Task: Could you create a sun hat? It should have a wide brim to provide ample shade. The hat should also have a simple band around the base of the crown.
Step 60:
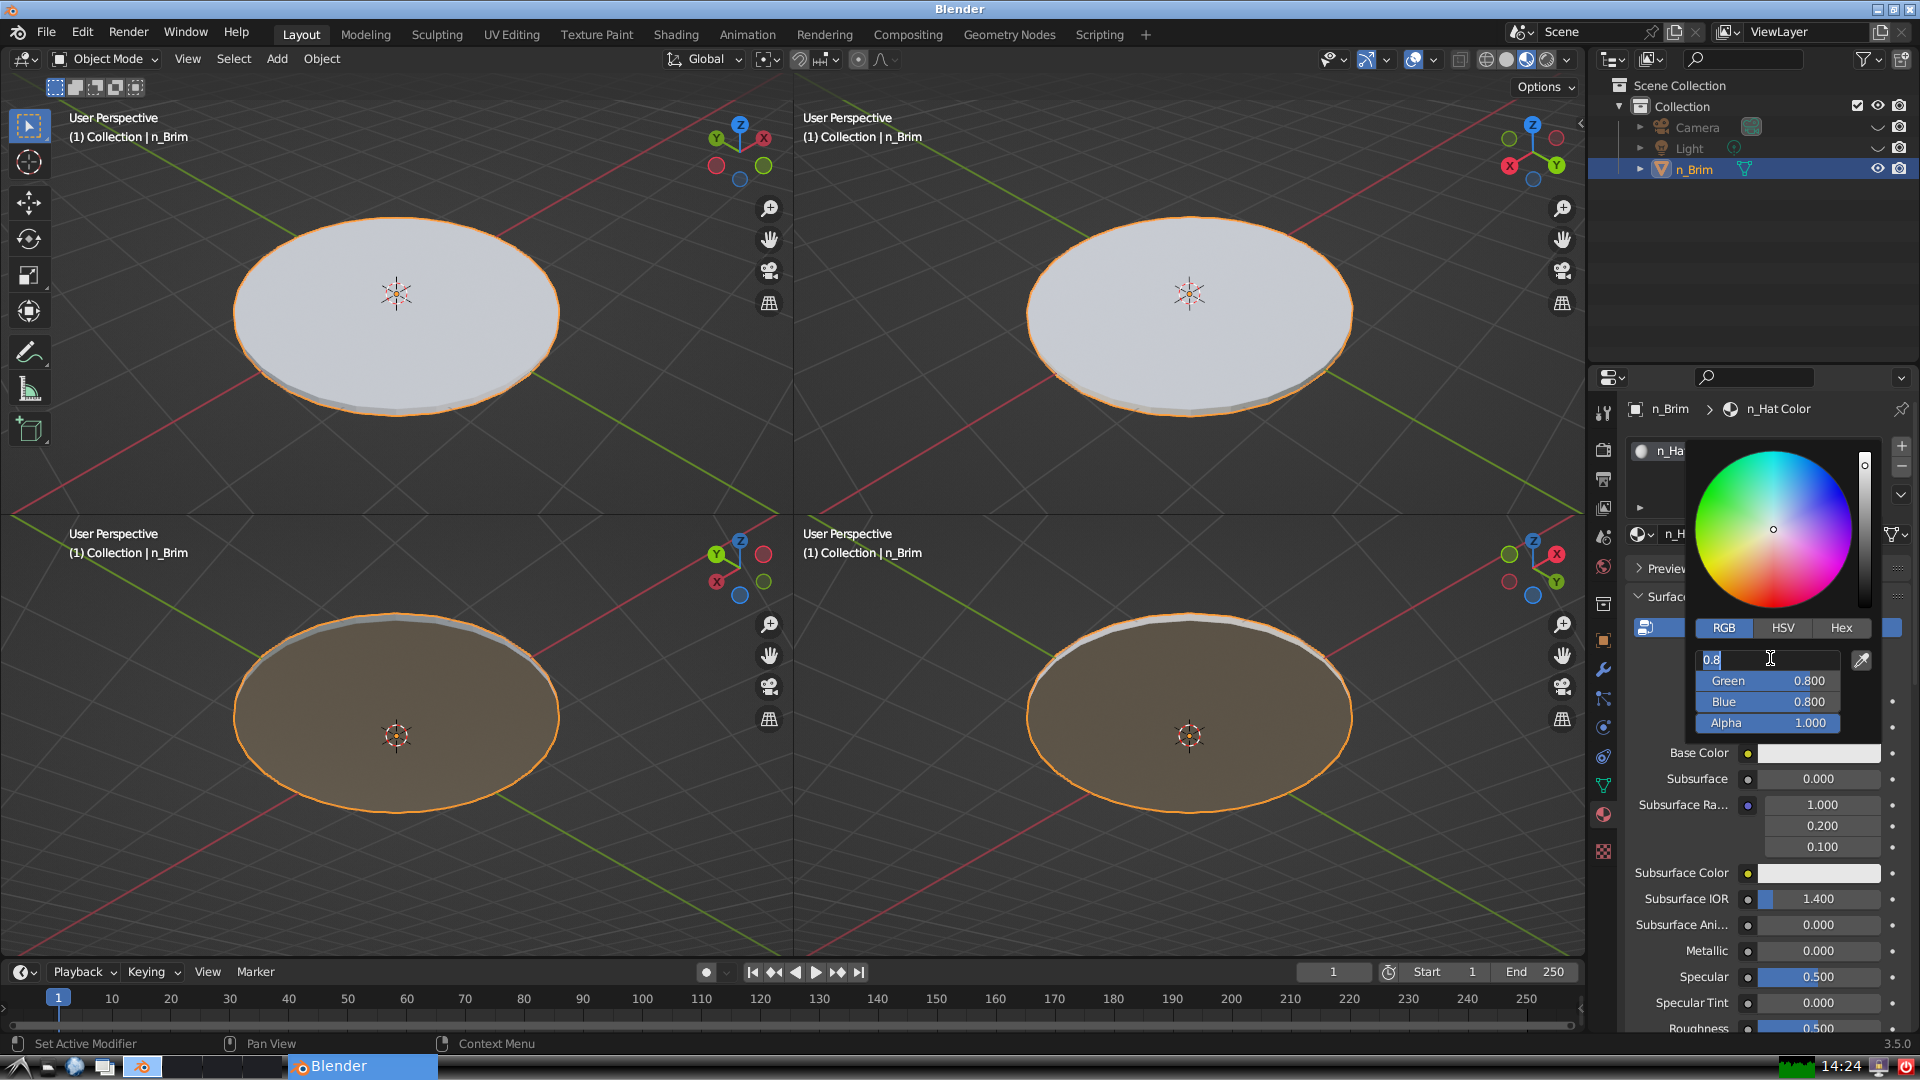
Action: input_text: 0.9